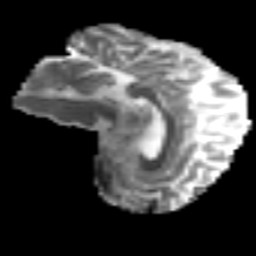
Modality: MD
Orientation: sagittal
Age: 47
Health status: ill
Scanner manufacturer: philips
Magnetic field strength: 3 T
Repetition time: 9 s
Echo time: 0.127 s